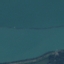
Land use / land cover class: SeaLake